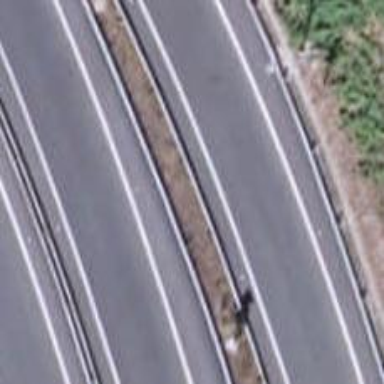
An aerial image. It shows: Motorway link.